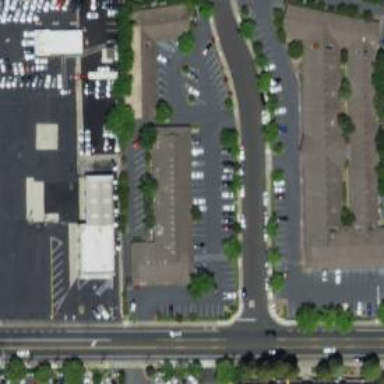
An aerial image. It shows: Retail area.